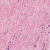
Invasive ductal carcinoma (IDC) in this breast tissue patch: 0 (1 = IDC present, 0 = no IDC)